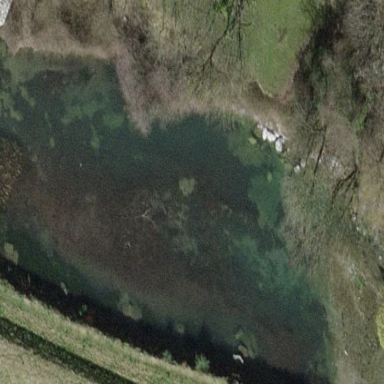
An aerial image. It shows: Serene pond surrounded by nature.